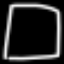
Label: square